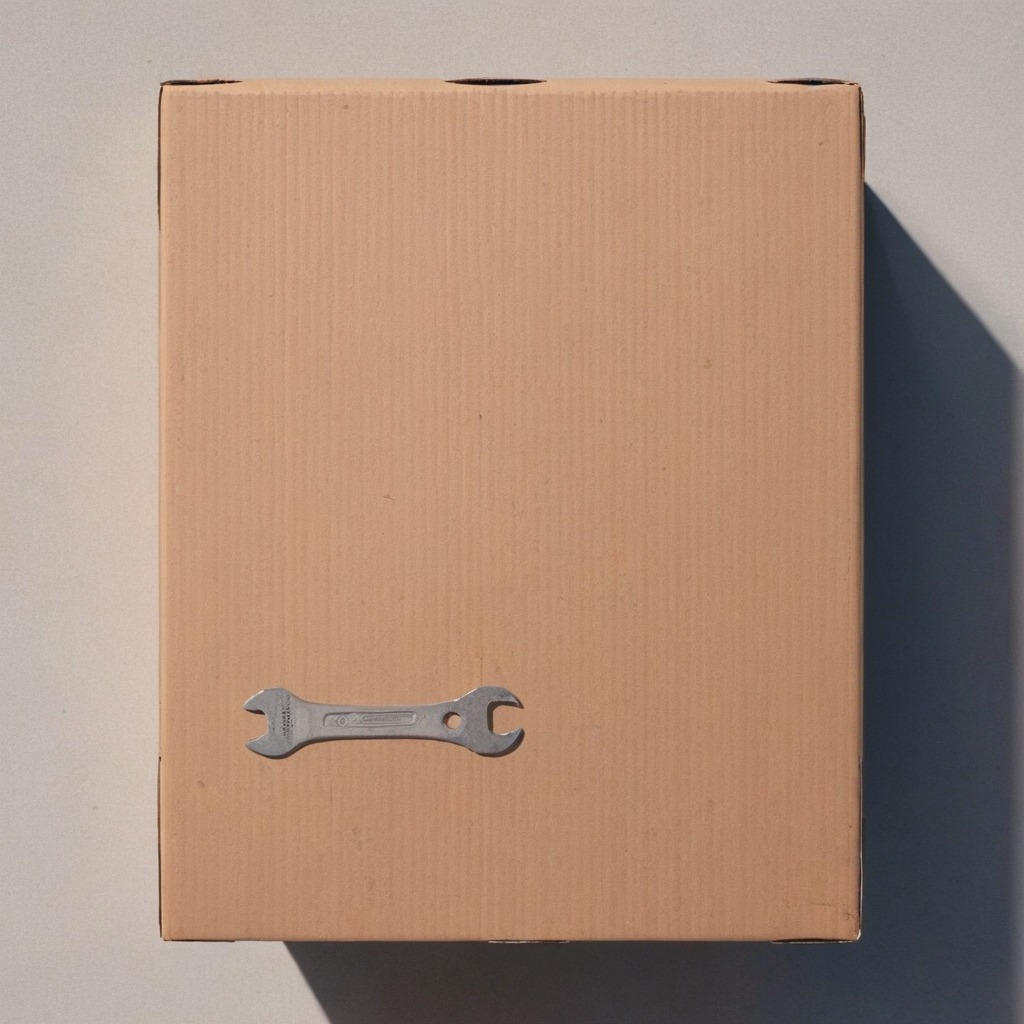
An wrench lies on a clean dry cardboard box surface in an outdoor workshop during daytime bright natural light soft shadows slightly creased but